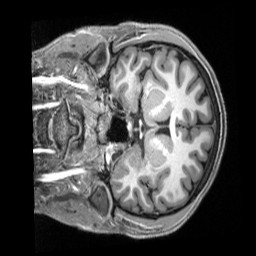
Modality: T1w
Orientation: coronal
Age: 24
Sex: male
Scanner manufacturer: siemens
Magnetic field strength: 3 T
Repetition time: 2.3 s
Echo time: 0.00229 s